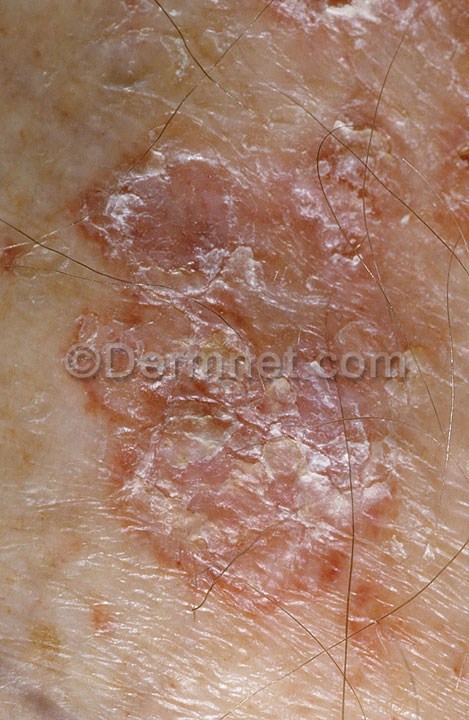
Disease: Actinic Keratosis Basal Cell Carcinoma and other Malignant Lesions